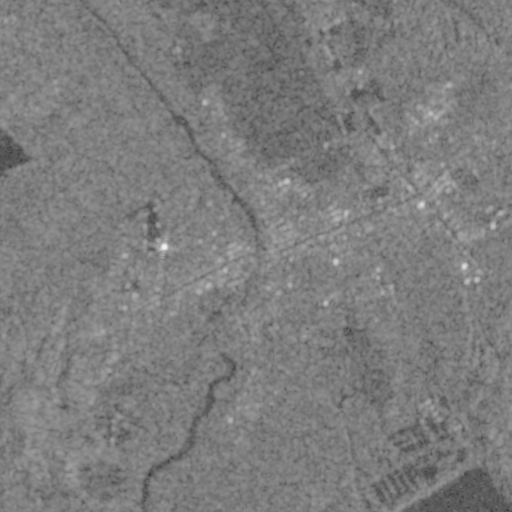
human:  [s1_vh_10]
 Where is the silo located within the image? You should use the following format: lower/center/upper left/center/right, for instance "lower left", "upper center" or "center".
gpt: The silo is located in the upper right of the image.
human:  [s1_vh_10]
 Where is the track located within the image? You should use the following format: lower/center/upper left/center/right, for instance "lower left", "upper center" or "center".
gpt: There is no track in the image.

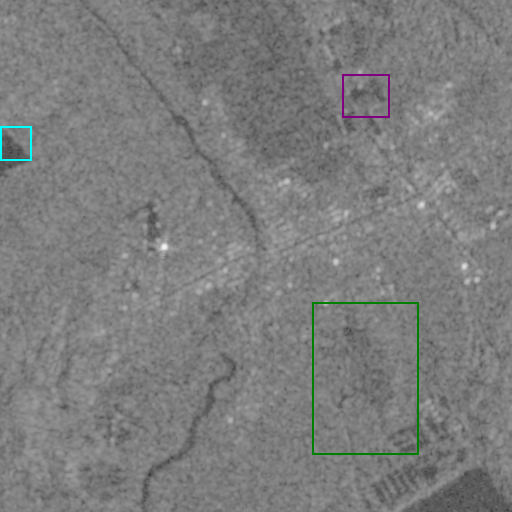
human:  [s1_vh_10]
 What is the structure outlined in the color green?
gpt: The structure outlined in green is a crop field.
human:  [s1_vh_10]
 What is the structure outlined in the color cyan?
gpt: The structure outlined in cyan is a dam.
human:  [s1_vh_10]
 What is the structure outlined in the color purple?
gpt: The structure outlined in purple is a silo.
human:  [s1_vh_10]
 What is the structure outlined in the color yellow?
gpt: There is no yellow outline.